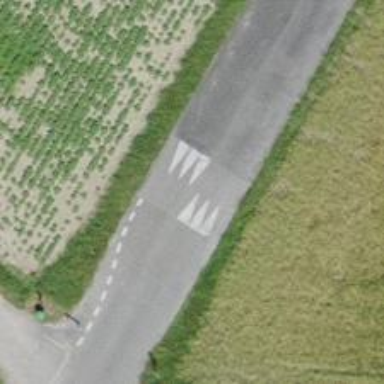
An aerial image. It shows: Bump for traffic calming.